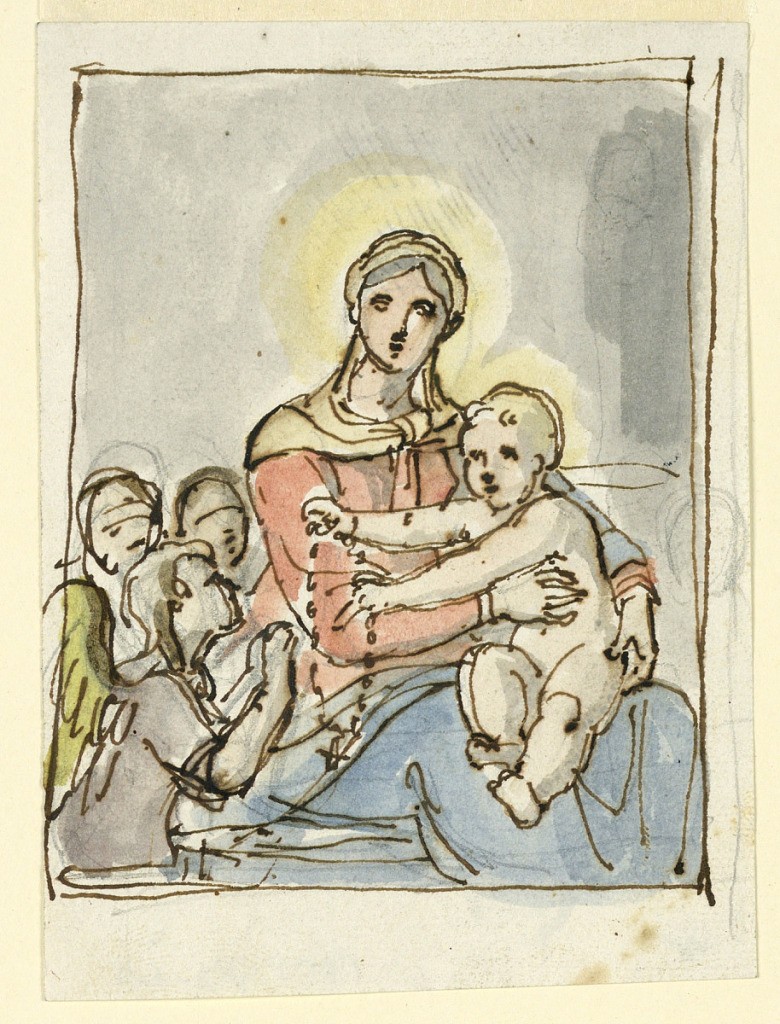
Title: Christ Child with Rosary
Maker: Fortunato Duranti, Italian, 1787 - 1863
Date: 1820–1830
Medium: Graphite, pen and ink, brush and watercolor on paper
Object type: Drawing
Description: The Christ Child sits on his mother's lap and hands a rosary to an angel. Design for a painting.